Field crop: tomato
Growth stage: 1
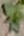
Species: solanum